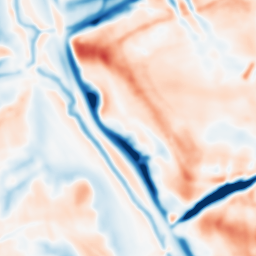
Category: multiscale
Decomposition family: dog_multiscale
Decomposition parameters: sigma_ratio: 1.4
n_scales: 5
base_sigma: 2
Upsampling method: sinc_hamming
Upsampling parameters: scale: 4
kernel_size: 16
Upsampling scale: 4